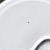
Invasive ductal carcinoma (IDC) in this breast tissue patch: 0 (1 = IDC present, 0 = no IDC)